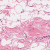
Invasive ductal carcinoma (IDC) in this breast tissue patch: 0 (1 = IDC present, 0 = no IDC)